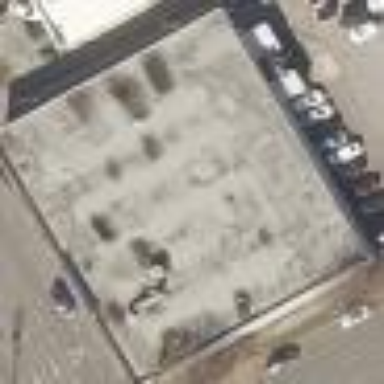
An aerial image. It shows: Building used as car repair shop.